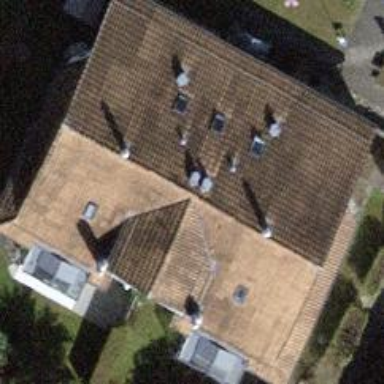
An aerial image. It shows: Building with tiled roof.